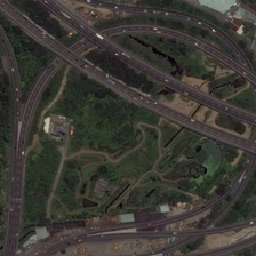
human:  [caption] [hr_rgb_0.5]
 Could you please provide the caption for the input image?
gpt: There are a lot of plants growing around the viaduct.

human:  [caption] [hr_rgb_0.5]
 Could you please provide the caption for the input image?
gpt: Many plants are planted around the overpass.

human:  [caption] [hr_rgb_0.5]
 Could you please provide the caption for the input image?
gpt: On one side of the viaduct is a residential area.

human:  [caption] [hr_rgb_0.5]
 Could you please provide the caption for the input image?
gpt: On one side of the bridge is a residential area.

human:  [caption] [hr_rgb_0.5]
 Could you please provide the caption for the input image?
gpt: On one side of the viaduct is a residential area.